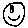
Label: smiley face